Question: I am trying to load my .plist file
Into array of my cusom objects, called Property. Here is :
'''
#import <Foundation/Foundation.h>
#import <UIKit/UIKit.h>
@interface Property : NSObject<NSCoding> {
int price_base;
float state;
float infrastructure;
}
-(id)initWithCoder:(NSCoder *)decoder;
-(void)encodeWithCoder:(NSCoder *)aCoder;
@end
'''
And :
'''
#import "Property.h"
@implementation Property
-(void)encodeWithCoder:(NSCoder *)aCoder
{/*No need to encode yet*/}
-(id)initWithCoder:(NSCoder *)decoder {
if (self = [super init]) {
price_base = [decoder decodeIntForKey:@"price_base"];
state = [decoder decodeFloatForKey:@"state"];
infrastructure = [decoder decodeFloatForKey:@"infrastructure"];
}
return self;
}
@end
'''
The code, that executes, trying to load objects is next:
'''
-(void)loadProperty
{
NSString *resourcePath = [[NSBundle mainBundle] pathForResource:@"Property" ofType:@"plist"];
NSMutableArray *propertyArray = [[NSMutableArray alloc] init];
propertyArray = [[NSKeyedUnarchiver unarchiveObjectWithFile:resourcePath] mutableCopy];
}
'''
There is an exception, during Runtime, that drops the next:
> [__NSCFArray objectForKey:]: unrecognized selector sent to instance
0x7f99e5102cc0 2015-04-30 17:40:52.616 RealEstate[5838:<PHONE>] ***
Terminating app due to uncaught exception
'NSInvalidArgumentException', reason: '-[__NSCFArray objectForKey:]:
unrecognized selector sent to instance 0x7f99e5102cc0'
Does anyone have any idea, what may be wrong with code? I am rather new to XCode and ObjectiveC, so help would be very appreciative!
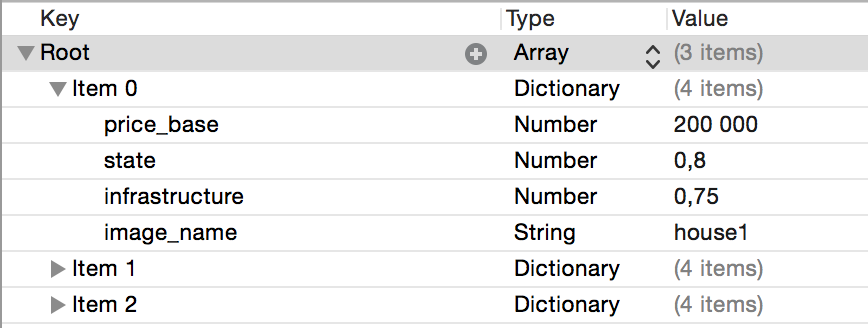
Answer: You are confusing archiving with serialization.
'''
NSString *resourcePath =
[[NSBundle mainBundle] pathForResource:@"Property" ofType:@"plist"];
NSMutableArray *propertyArray = [[NSMutableArray alloc] init];
propertyArray =
[[NSKeyedUnarchiver unarchiveObjectWithFile:resourcePath] mutableCopy];
'''
That is not how you read a file. It is not archived and you don't need an unarchiver to read it. It is an array so just read it directly into an NSArray ('initWithContentsOfFile:').
In the result, everything will be immutable. If that isn't what you want, you need the NSPropertyListSerialization class to help you.